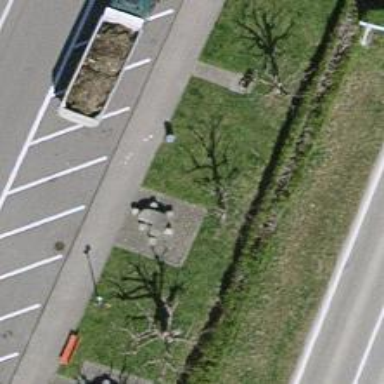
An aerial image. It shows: Picnic table located in leisure land area.